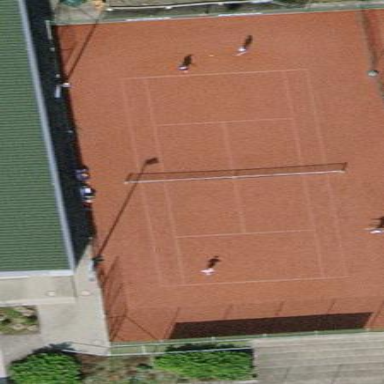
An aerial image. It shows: Tennis court on the leisure land pitch.